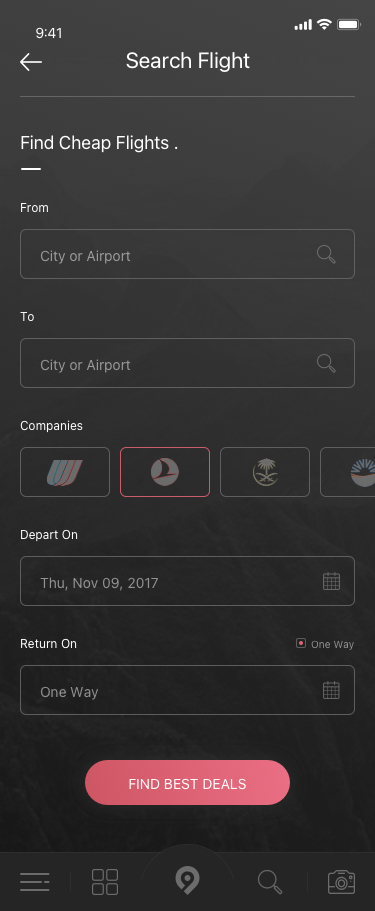
Text in this UI design:
Search Flight
FIND BEST DEALS
City or Airport
From
Find Cheap Flights .
City or Airport
To
Thu, Nov 09, 2017
Depart On
One Way
Return On
One Way
Companies